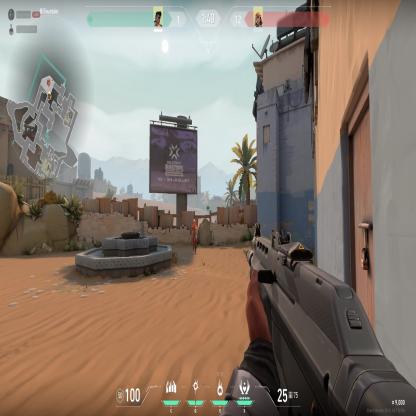
Label: enemy